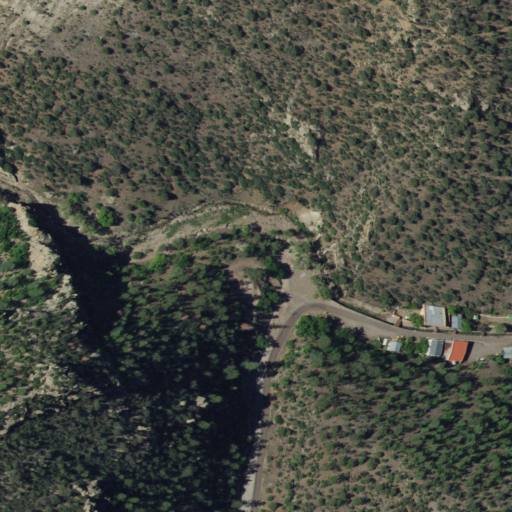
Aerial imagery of valley in New Mexico named Deadwood Gulch containing evergreen forest, medium intensity development, shrub, open development, low intensity development, and high intensity development